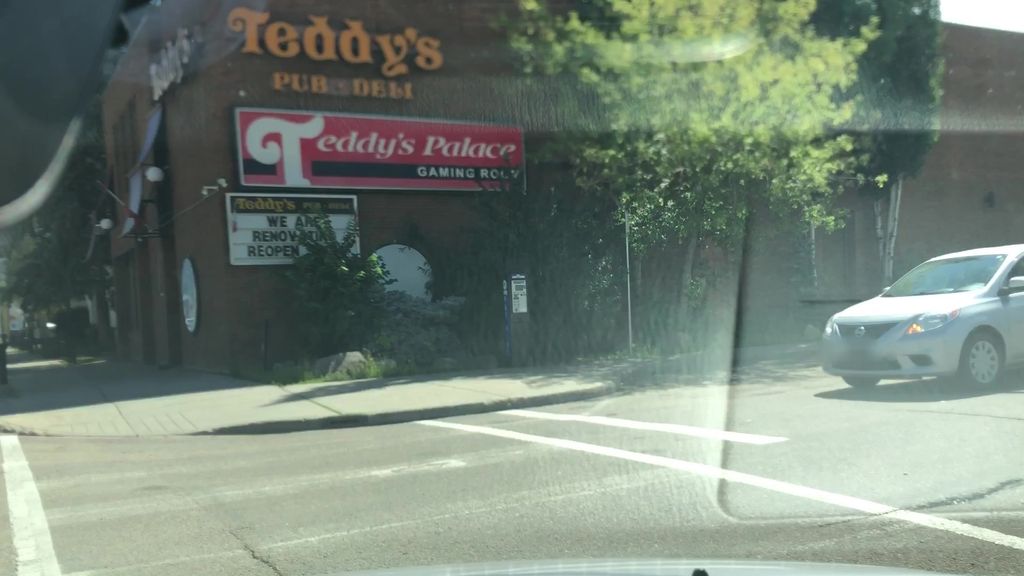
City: edmonton